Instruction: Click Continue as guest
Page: checkout
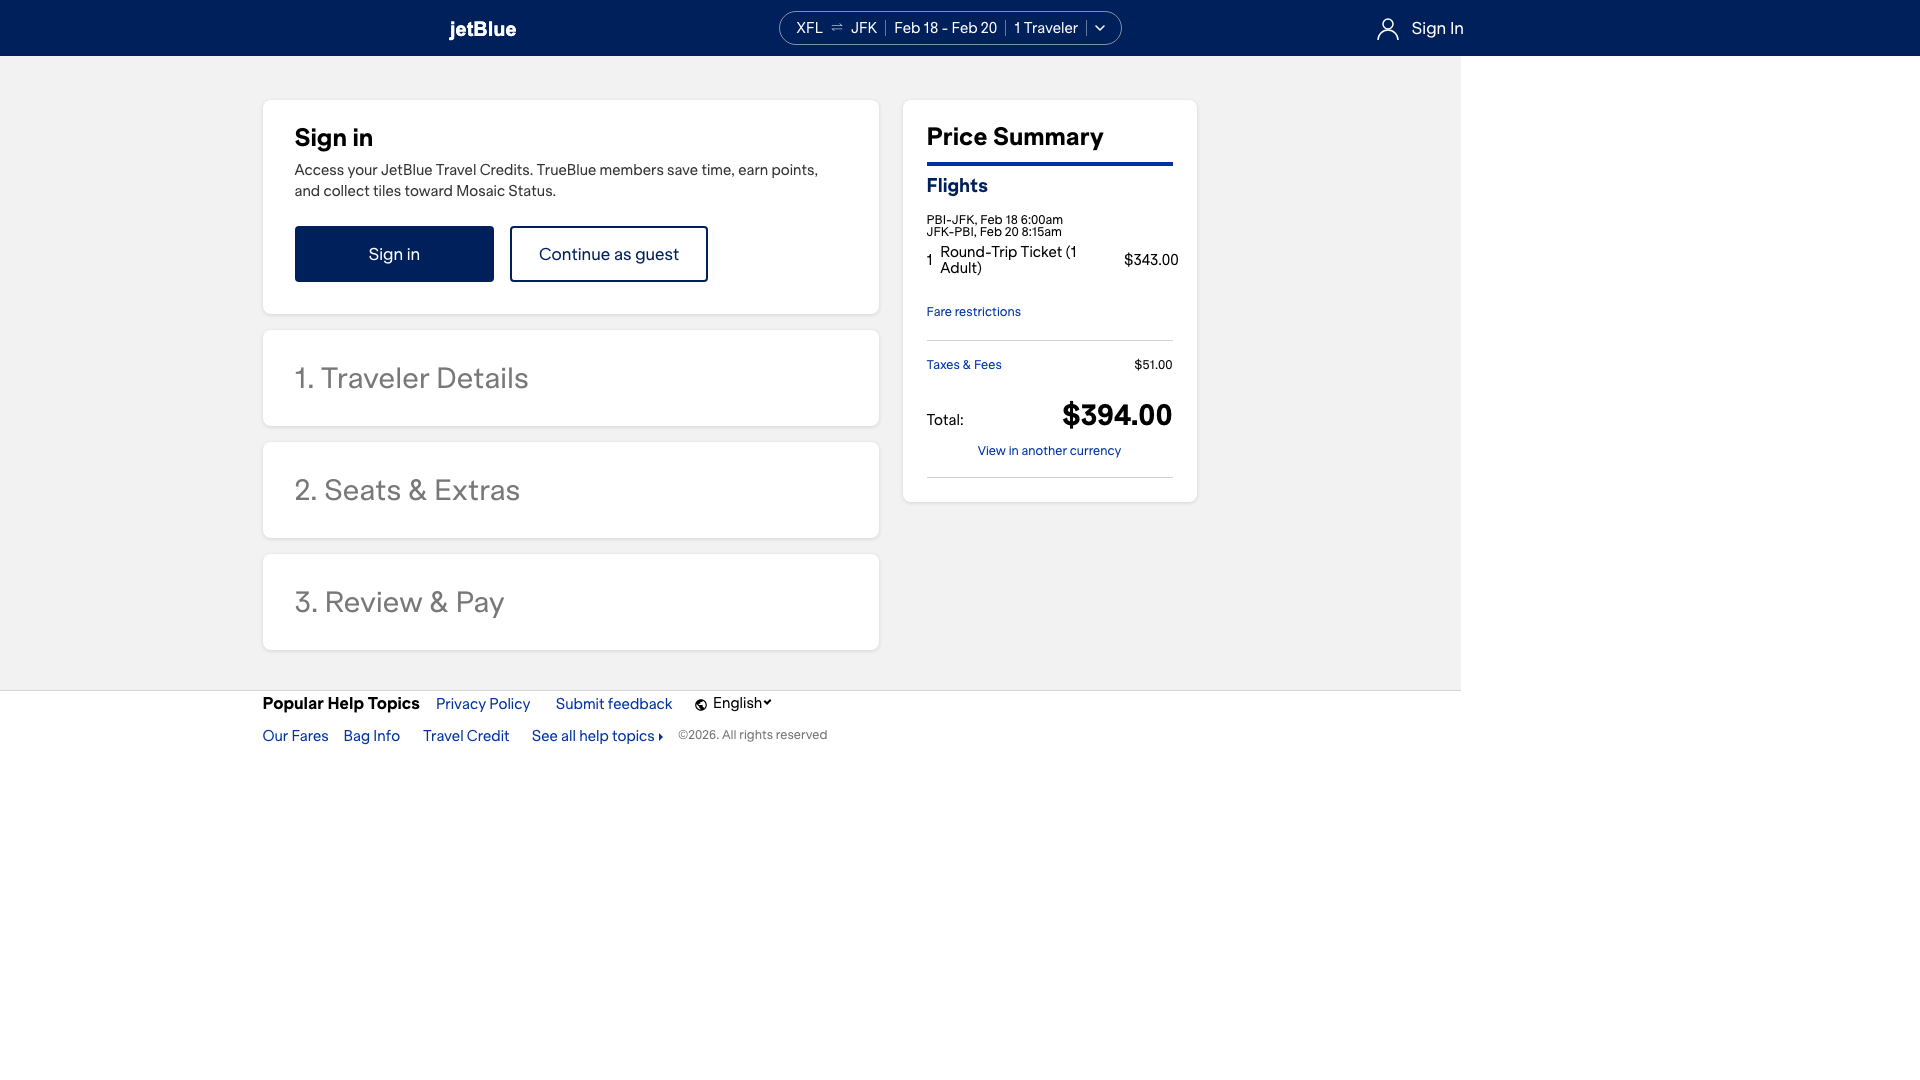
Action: click